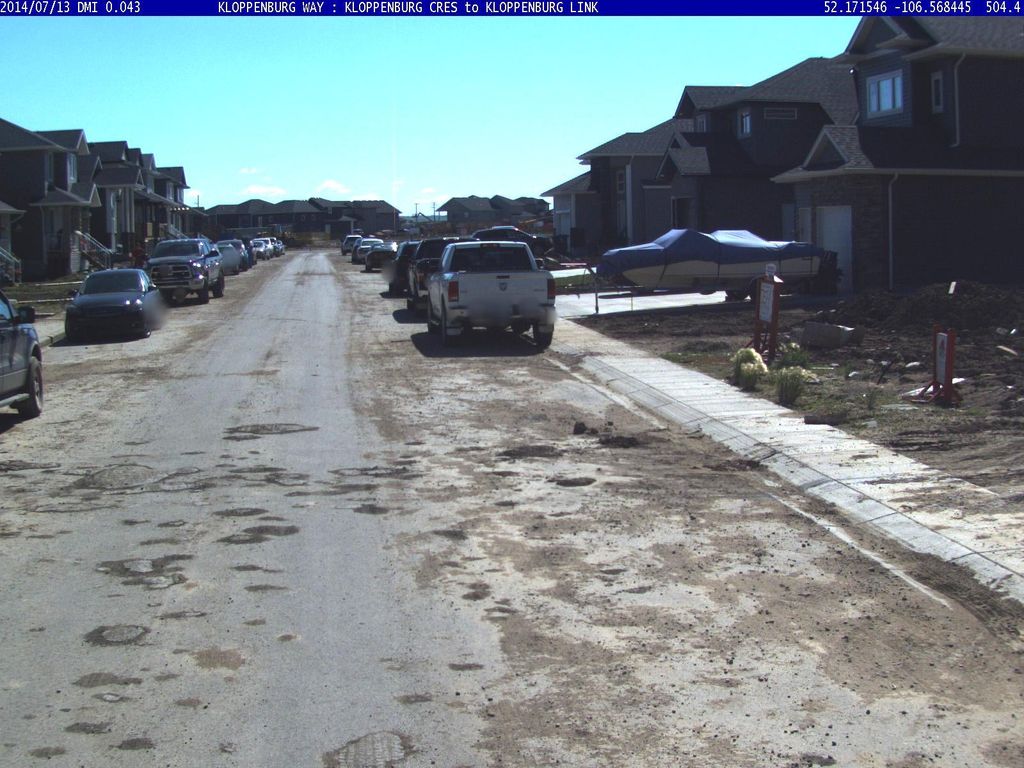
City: saskatoon